Question: i'm wondering on how to sort Chinese character into "#" instead of A-Z.
any comments are greatly appreciated.
'''
-(NSArray *)partitionObjects:(NSArray *)array collationStringSelector:(SEL)selector
{
self.collation = [UILocalizedIndexedCollation currentCollation];
NSInteger sectionCount = [[self.collation sectionTitles] count];//section count is take from sectionTitles and not sectionIndexTitles
NSMutableArray *unsortedSections = [NSMutableArray arrayWithCapacity:sectionCount];
//create an array to hold the data for each section
for(int i = 0; i < sectionCount; i++)
{
[unsortedSections addObject:[NSMutableArray array]];
}
//put each object into a section
for (id object in array)
{
NSInteger index = [self.collation sectionForObject:object collationStringSelector:selector];
[[unsortedSections objectAtIndex:index] addObject:object];
}
NSMutableArray *sections = [NSMutableArray arrayWithCapacity:sectionCount];
//sort each section
for (NSMutableArray *section in unsortedSections)
{
[sections addObject:[self.collation sortedArrayFromArray:section collationStringSelector:selector]];
}
return sections;
}
'''

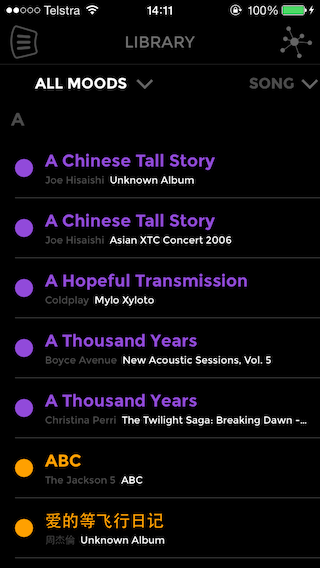
Answer: This is what i ended up doing
'''
-(NSArray *)partitionObjects:(NSArray *)array collationStringSelector:(SEL)selector
{
self.collation = [UILocalizedIndexedCollation currentCollation];
NSInteger sectionCount = [[self.collation sectionTitles] count];//section count is take from sectionTitles and not sectionIndexTitles
NSMutableArray *unsortedSections = [NSMutableArray arrayWithCapacity:sectionCount];
//create an array to hold the data for each section
for(int i = 0; i < sectionCount; i++)
{
[unsortedSections addObject:[NSMutableArray array]];
}
if ([self.catString isEqualToString:ARTISTS])
{
//put each object into a section
for (id object in array)
{
if (!object)
{
continue;
}
NSInteger index = [self.collation sectionForObject:object collationStringSelector:selector];
[[unsortedSections objectAtIndex:index] addObject:object];
}
}
else
{
NSInteger index;
for (id object in array)
{
Song *songItem = object;
NSString* charIndex;
if([songItem.songName length]<=2)
{
charIndex = [songItem.songName substringToIndex:1];
}
else if([songItem.songName length]<=3)
{
charIndex = [songItem.songName substringToIndex:2];
}
else if([songItem.songName length]<=4)
{
charIndex = [songItem.songName substringToIndex:3];
}
else if([songItem.songName length]>=5)
{
charIndex = [songItem.songName substringToIndex:4];
}
NSRegularExpression *regex = [[NSRegularExpression alloc]
initWithPattern:@"[a-zA-Z]" options:0 error:NULL];
NSUInteger matches = [regex numberOfMatchesInString:charIndex options:0
range:NSMakeRange(0, [charIndex length])];
if (matches >=2)
{
index = [self.collation sectionForObject:object collationStringSelector:selector];
[[unsortedSections objectAtIndex:index] addObject:object];
}
else
{
index = 26; //add object to last index "#"
[[unsortedSections objectAtIndex:index] addObject:object];
}
songItem = nil;
}
}
NSMutableArray *sections = [NSMutableArray arrayWithCapacity:sectionCount];
//sort each section
for (NSMutableArray *section in unsortedSections)
{
[sections addObject:[self.collation sortedArrayFromArray:section collationStringSelector:selector]];
}
return sections;
}
'''